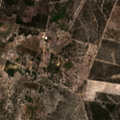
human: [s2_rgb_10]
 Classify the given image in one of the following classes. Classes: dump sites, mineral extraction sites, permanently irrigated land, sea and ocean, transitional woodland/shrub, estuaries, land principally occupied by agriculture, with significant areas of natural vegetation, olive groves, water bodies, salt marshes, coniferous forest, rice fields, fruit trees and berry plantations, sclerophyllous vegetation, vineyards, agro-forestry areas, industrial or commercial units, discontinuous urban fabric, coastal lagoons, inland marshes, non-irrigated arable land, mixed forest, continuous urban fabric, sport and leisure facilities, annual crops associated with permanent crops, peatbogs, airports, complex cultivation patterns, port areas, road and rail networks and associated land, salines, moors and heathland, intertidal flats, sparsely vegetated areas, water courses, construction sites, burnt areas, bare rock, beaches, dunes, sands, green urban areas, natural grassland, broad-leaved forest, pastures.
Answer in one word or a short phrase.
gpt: continuous urban fabric